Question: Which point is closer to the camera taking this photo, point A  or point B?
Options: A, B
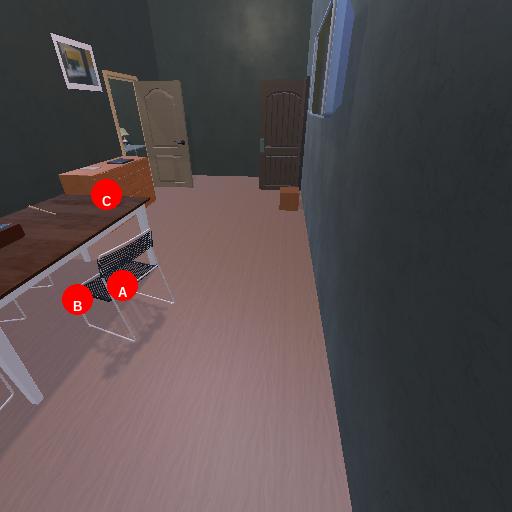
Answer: A